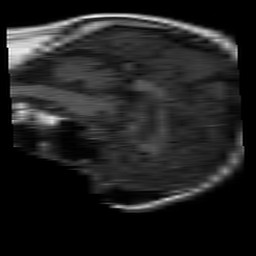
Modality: T1w
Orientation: sagittal
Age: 70
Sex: male
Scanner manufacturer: philips
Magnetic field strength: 1.5 T
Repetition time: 0.375 s
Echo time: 0.011 s